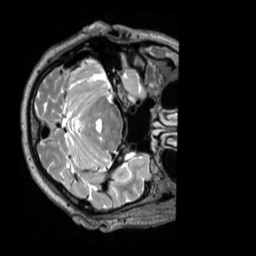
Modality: T2w
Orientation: axial
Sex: male
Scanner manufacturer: siemens
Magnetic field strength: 3 T
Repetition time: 3.2 s
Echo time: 0.409 s